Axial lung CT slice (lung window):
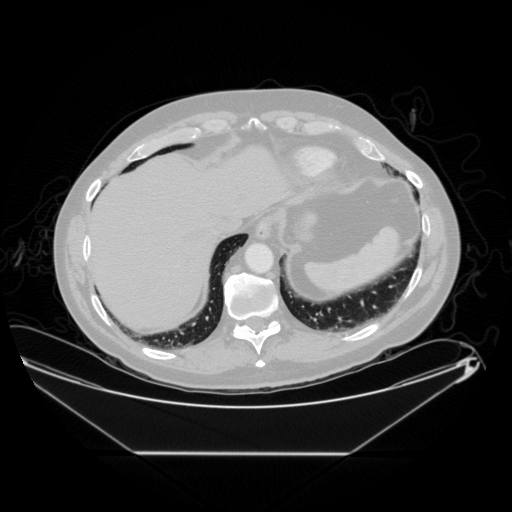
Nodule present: no